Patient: sex M, age 71
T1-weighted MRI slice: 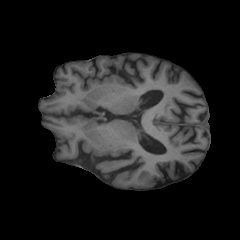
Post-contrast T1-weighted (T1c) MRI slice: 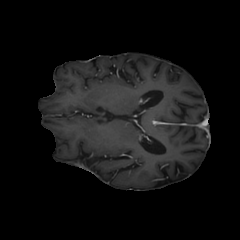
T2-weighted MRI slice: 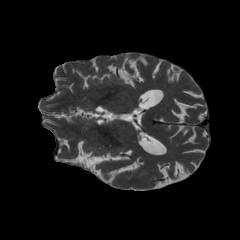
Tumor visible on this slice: no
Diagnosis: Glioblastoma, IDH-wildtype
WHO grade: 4